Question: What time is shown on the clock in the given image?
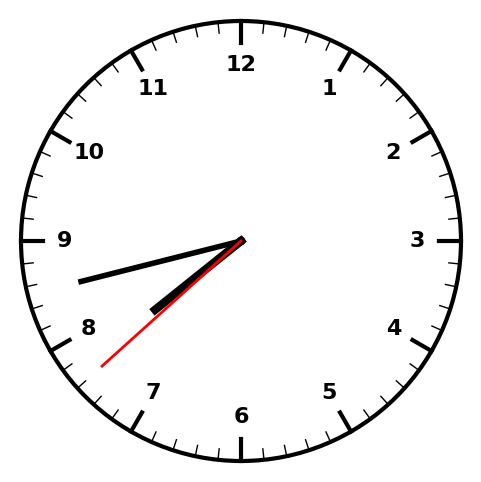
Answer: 07:42:38